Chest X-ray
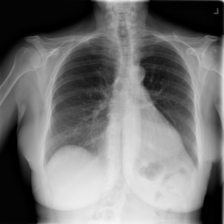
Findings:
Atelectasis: negative
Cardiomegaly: negative
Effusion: negative
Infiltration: negative
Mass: negative
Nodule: negative
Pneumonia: negative
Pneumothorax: negative
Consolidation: negative
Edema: negative
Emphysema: negative
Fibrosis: negative
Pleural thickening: negative
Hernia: negative